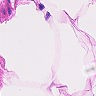
Metastatic tissue present: no